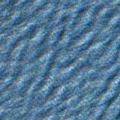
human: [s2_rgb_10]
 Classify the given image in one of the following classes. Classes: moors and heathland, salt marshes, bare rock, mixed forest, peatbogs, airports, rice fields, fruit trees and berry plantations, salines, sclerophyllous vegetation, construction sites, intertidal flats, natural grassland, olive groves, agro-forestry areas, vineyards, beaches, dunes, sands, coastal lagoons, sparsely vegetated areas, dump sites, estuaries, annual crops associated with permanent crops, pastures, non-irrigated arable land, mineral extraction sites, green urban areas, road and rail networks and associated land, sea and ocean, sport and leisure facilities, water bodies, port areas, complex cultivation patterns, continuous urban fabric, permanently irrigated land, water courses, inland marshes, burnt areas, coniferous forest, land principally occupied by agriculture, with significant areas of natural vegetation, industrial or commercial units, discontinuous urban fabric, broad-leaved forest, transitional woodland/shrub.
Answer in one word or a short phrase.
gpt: sea and ocean